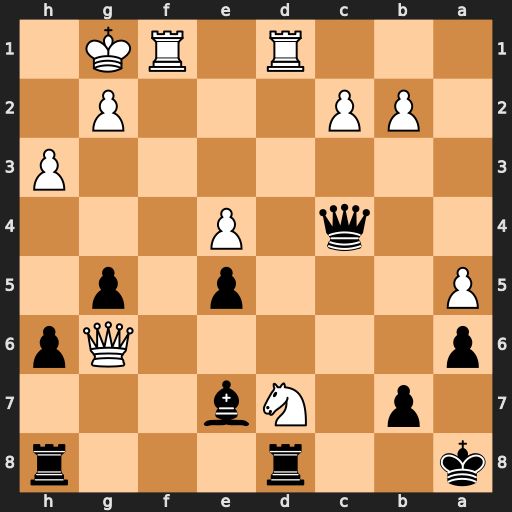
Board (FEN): k2r3r/1p1Nb3/p5Qp/P3p1p1/2q1P3/7P/1PP3P1/3R1RK1
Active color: b
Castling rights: -
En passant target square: -
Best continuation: Rxd7 Rxd7 Bc5+